Question: I am trying to analyze a site for performance issues. When I look in the Network panel in FireFox I see that some javascript files take a long time connecting to.
Here is an example:

What could be the issue?
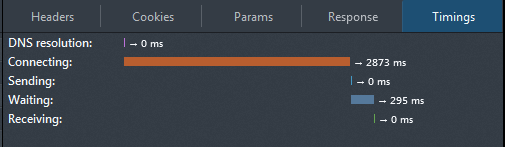
Answer: Try hitting your website with pagespeed plugin in chrome or run it on GTMetrix for performance analysis.
pagespeed will give similar breakdown as of above but in addition it will also give you suggestions for optimization.
In your case, javascript seems to be heavy. first thing you can do is minify your java script and then try again(this should resolve your problem). if it is again taking time then you need to work on logic used inside javascript. try to optimize that.
Pagespeed will give you minified version of your javascript and as well as other suggestions also.